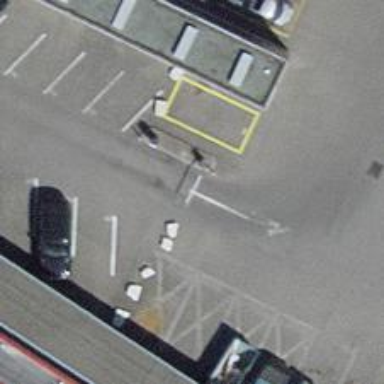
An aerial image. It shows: Lift gate barrier.